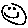
Label: smiley face